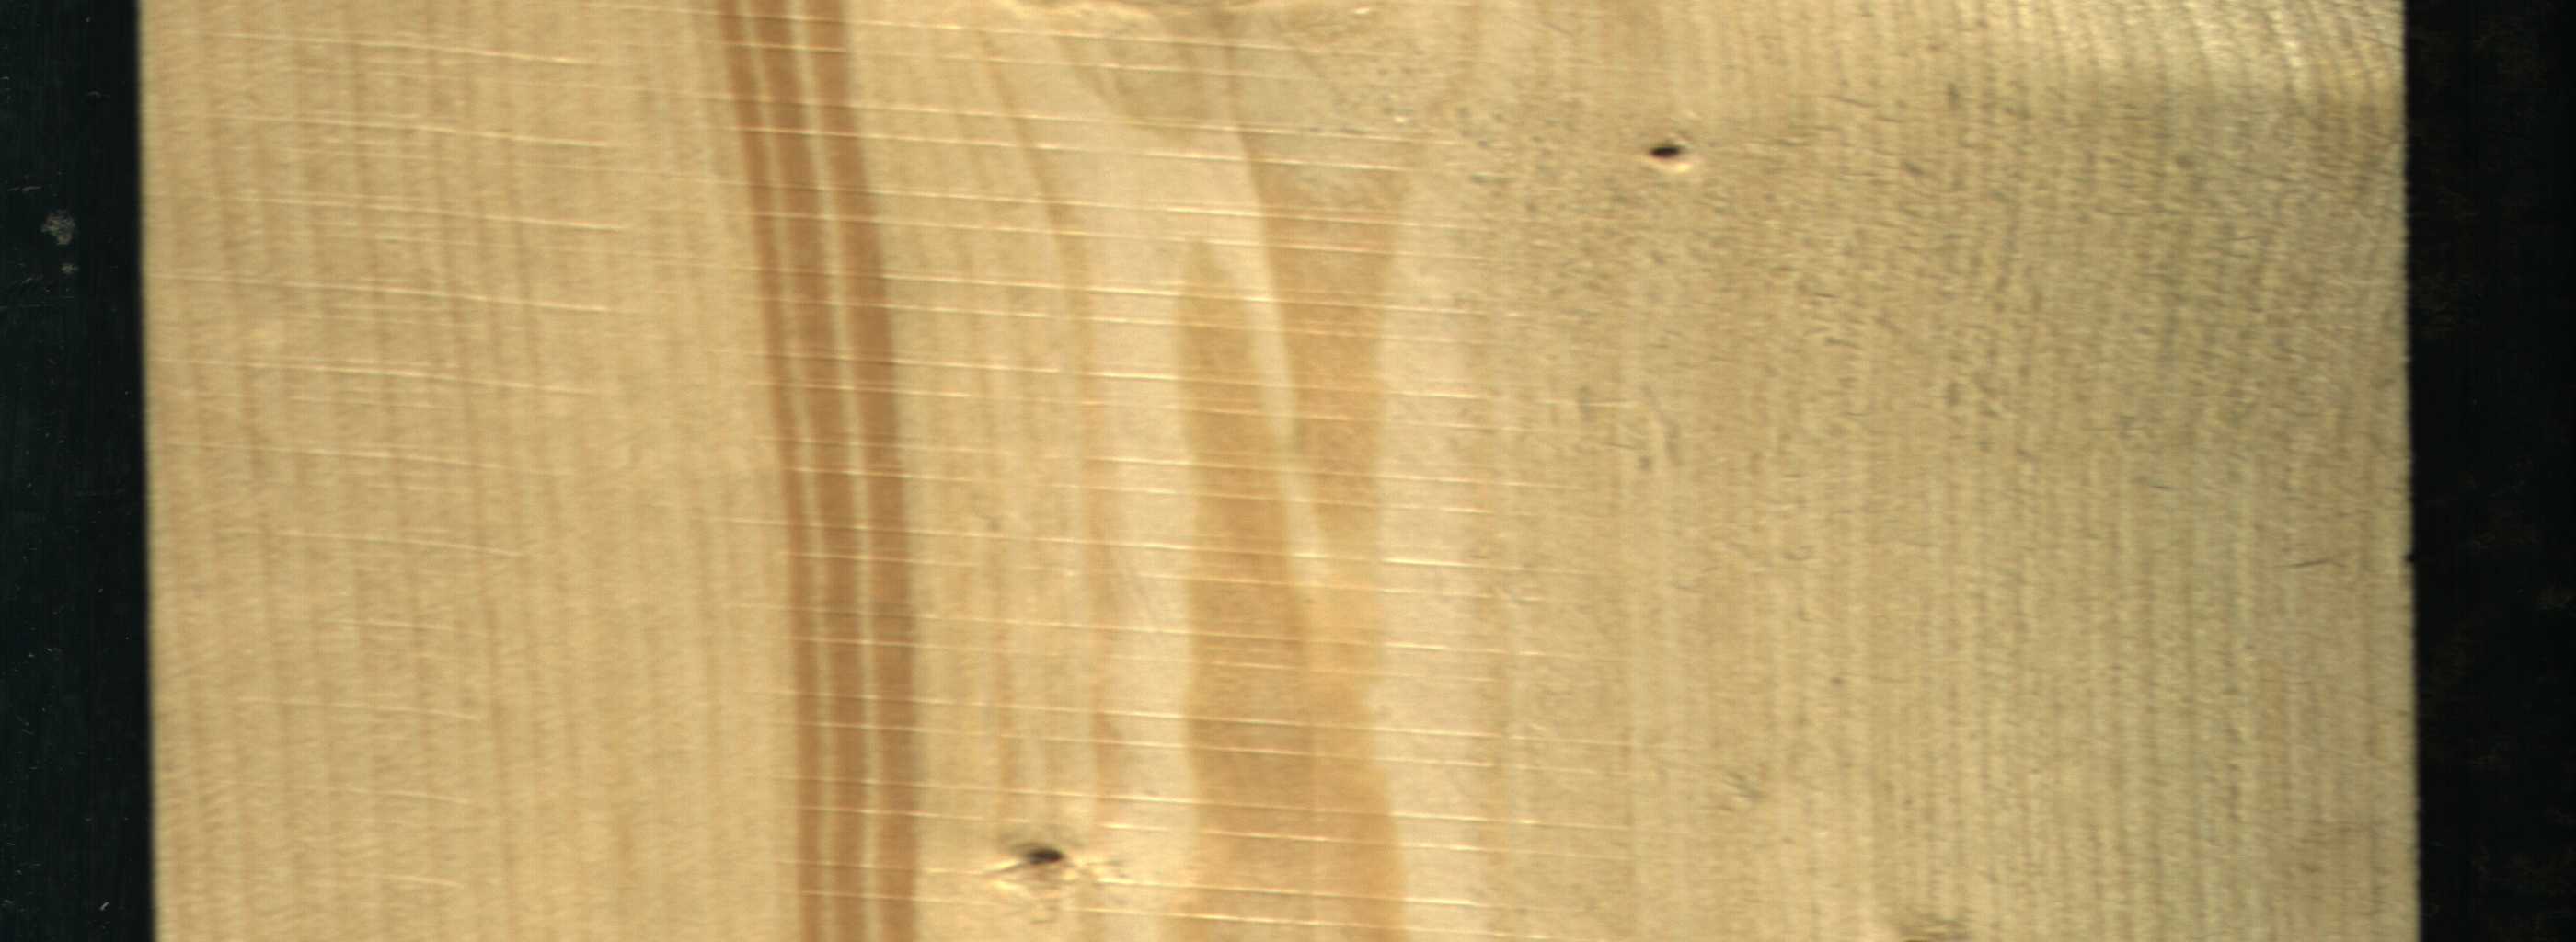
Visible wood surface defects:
Dead_Knot
Dead_Knot